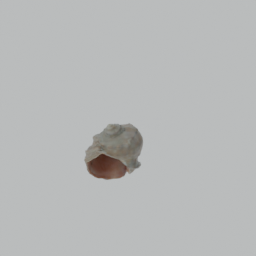
Label: animals